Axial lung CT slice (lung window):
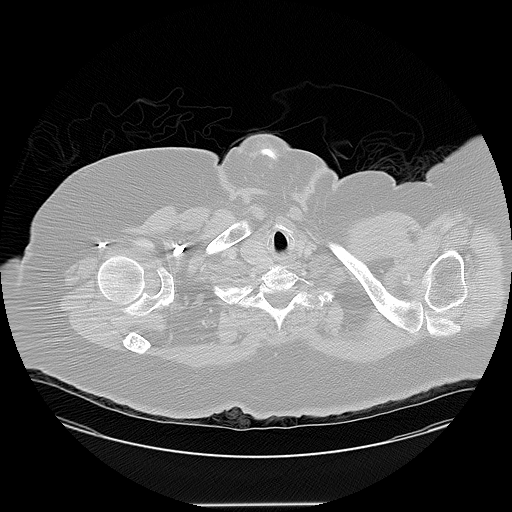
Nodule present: no